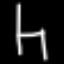
Label: chair